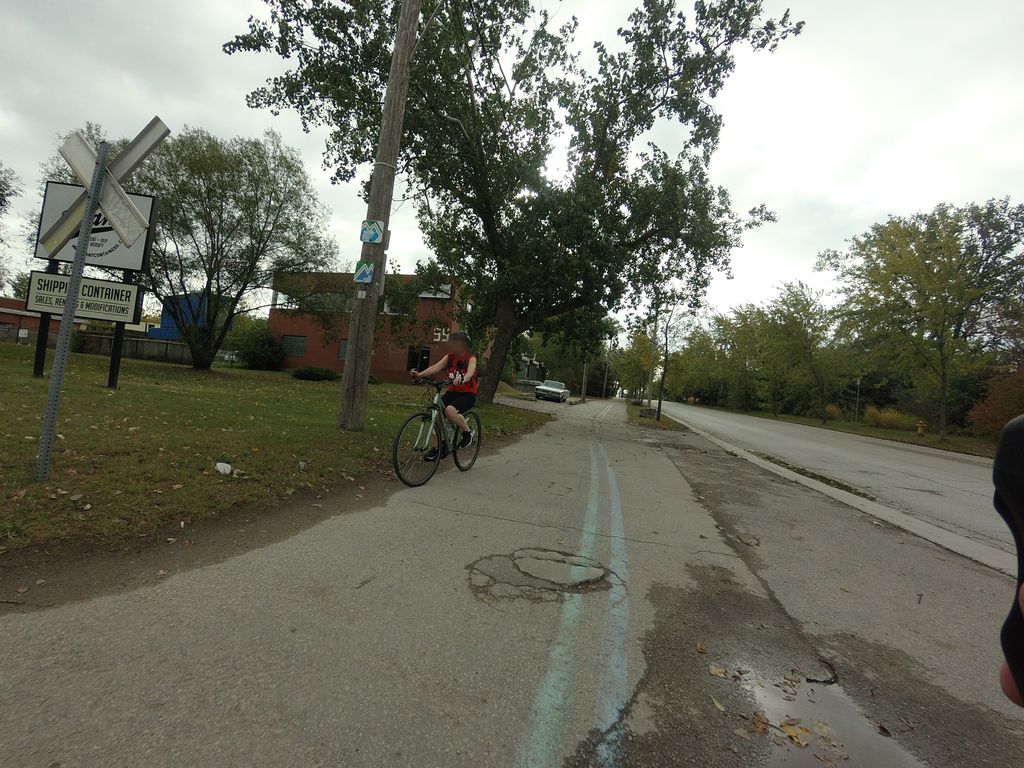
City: toronto